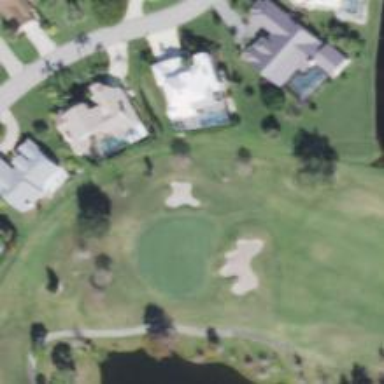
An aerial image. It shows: Golf hole.